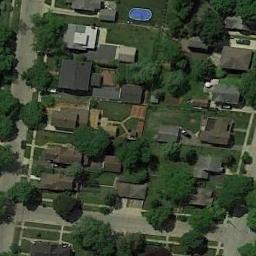
Label: residential